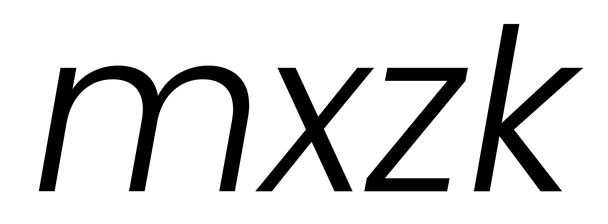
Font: Poppins-LightItalic